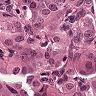
Metastatic tissue present: yes